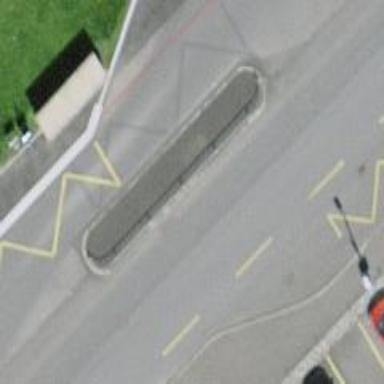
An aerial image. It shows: Public transport stop position.